Question: Say I have part of a large query, as below, that returns a resultset with multiple rows of the same key information (PolNum) with different value information (PolPremium) in a random order.
Would it be possible to select the first matching PolNum fields and sum up the PolPremium. In this case I know that there are 2 PolNumber's used so given the screenshot of the resultset (yes I know it starts at 14 for illustration purposes) and return the first values and sum the result.
First match for PolNum <PHONE>
(ROW 14) PolPremium - 32.00
First match for PolNum <PHONE>
(ROW 16) PolPremium - 706043.00
Total summed should be 32.00 + 706043.00 = 706072.00
'''
OUTER APPLY
(
SELECT PolNum, PolPremium
FROM PN20
WHERE PolNum IN(SELECT PolNum FROM SvcPlanPolicyView
WHERE SvcPlanPolicyView.ControlNum IN (SELECT val AS ServedCoverages FROM ufn_SplitMax(
(SELECT TOP 1 ServicedCoverages FROM SV91 WHERE SV91.AccountKey = <PHONE>), ';')))
ORDER BY PN20.PolEffDate DESC
}
'''

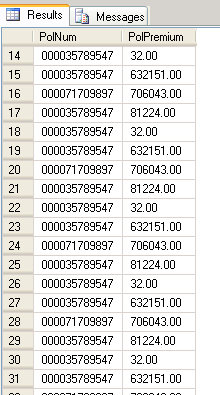
Answer: Suppose that pic if the final result your query produces. Then you can do something like:
'''
DECLARE @t TABLE
(
PolNum VARCHAR(20) ,
PolPremium MONEY
)
INSERT INTO @t
VALUES ( '<PHONE>', 32 ),
( '<PHONE>', 76 ),
( '<PHONE>', 706043.00 ),
( '<PHONE>', <PHONE>.00 )
SELECT t.PolNum ,
SUM(PolPremium) AS PolPremium
FROM ( SELECT * ,
ROW_NUMBER() OVER ( PARTITION BY PolNum ORDER BY PolPremium ) AS rn
FROM @t
) t
WHERE rn = 1
GROUP BY GROUPING SETS(t.PolNum, ( ))
'''
Output:
'''
PolNum PolPremium
<PHONE> 32.00
<PHONE> 706043.00
NULL 706075.00
'''
Just replace '@t' with your query. Also I assume that row with minimum of premium is the first. You could probably do filtering top row in outer apply part but it really not clear for me what is going on there without some sample data.